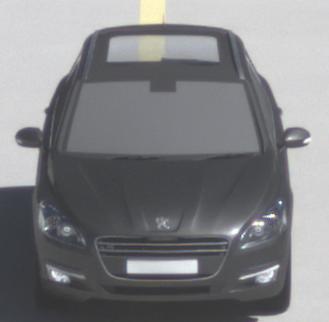
Make: Peugeot
Model: 508 SW 120 VTi
Detailed model: 508 (I) SW
Model produced from: 2011/03
Model produced until: 2014/05
Doors: 5
Color: gray
Road condition: dry road
Daytime: midday
Contrast: high contrast